Question: I am using the latest version of Bootstrap to create a search box. The search has a dropdown before the search button.
Clicking on the dropdown brings up a bunch of controls.
Here's the mark up for it.
'''
<div class="row">
<div class="col-md-12">
<div class="input-group" id="adv-search">
<input type="text" class="form-control" placeholder="Search for snippets" />
<div class="input-group-btn">
<div class="btn-group" role="group">
<div class="dropdown dropdown-lg">
<button type="button" class="btn btn-default dropdown-toggle" data-toggle="dropdown" aria-expanded="false"><span class="caret"></span></button>
<div class="dropdown-menu dropdown-menu-right" role="menu">
<form class="form-horizontal" role="form">
<div class="form-group">
<label for="filter">Filter by</label>
<select class="form-control">
<option value="0" selected>All Snippets</option>
<option value="1">Featured</option>
<option value="2">Most popular</option>
<option value="3">Top rated</option>
<option value="4">Most commented</option>
</select>
</div>
<div class="form-group">
<label for="contain">Author</label>
<input class="form-control" type="text" />
</div>
<div class="form-group">
<label for="contain">Contains the words</label>
<input class="form-control" type="text" />
</div>
<button type="submit" class="btn btn-primary"><span class="glyphicon glyphicon-search" aria-hidden="true"></span></button>
</form>
</div>
</div>
<button type="button" class="btn btn-primary"><span class="glyphicon glyphicon-search" aria-hidden="true"></span></button>
</div>
</div>
</div>
</div>
</div>
'''
CSS
'''
/* Search Box */
.dropdown.dropdown-lg .dropdown-menu {
margin-top: -1px;
padding: 6px 20px;
}
.input-group-btn .btn-group {
display: flex !important;
}
.btn-group .btn {
border-radius: 0;
margin-left: -1px;
}
.btn-group .btn:last-child {
border-top-right-radius: 4px;
border-bottom-right-radius: 4px;
}
.btn-group .form-horizontal .btn[type="submit"] {
border-top-left-radius: 4px;
border-bottom-left-radius: 4px;
}
.form-horizontal .form-group {
margin-left: 0;
margin-right: 0;
}
.form-group .form-control:last-child {
border-top-left-radius: 4px;
border-bottom-left-radius: 4px;
}
@media screen and (min-width: 768px) {
#adv-search {
width: 500px;
margin: 0 auto;
}
.dropdown.dropdown-lg {
position: static !important;
}
.dropdown.dropdown-lg .dropdown-menu {
min-width: 500px;
}
}
'''
The issue is that label controls like 'Author' are getting aligned to the right as seen here:

The Author label should come under the dropdown. What am I doing wrong?
P.S: Ignore the text in red as that a control under the searchbox.
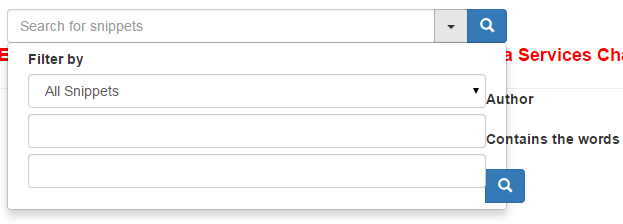
Answer: Label tags display as inline elements by default. That is, they want to stay on the same line as the content around them. To change that add display:block to the labels you want to force a new line. OR wrap them in their own personal div tag.
I added
'''
label{
display:block;
}
'''
to your css to demonstrate.
<URL>
NOTE: THere is more CSS things going on for you though. I think there may be some ' float:left ' values being used somewhere. Those can mess you up if they are not cleared with the css property clear.
label{ clear:both; }
<URL>
(PS veterans, don't spam me about w3schools. No its not perfect. But It's handy for beginners).